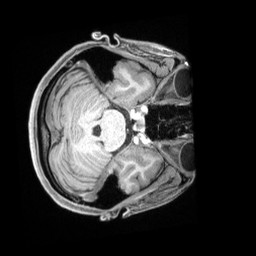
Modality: T1w
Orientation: axial
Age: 27
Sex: female
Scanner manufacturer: siemens
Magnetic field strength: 3 T
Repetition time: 2.4 s
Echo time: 0.00226 s